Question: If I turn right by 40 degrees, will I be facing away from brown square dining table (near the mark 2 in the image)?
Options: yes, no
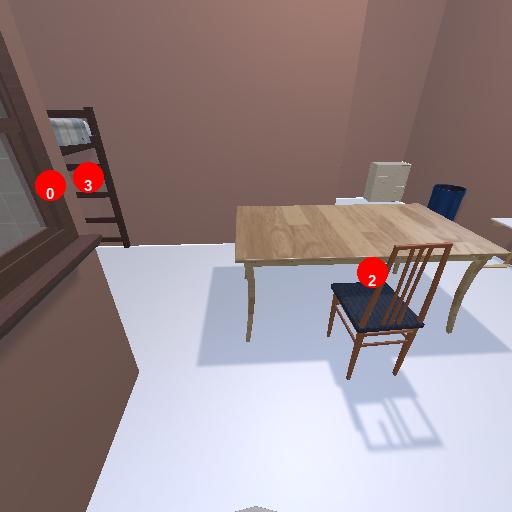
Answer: yes